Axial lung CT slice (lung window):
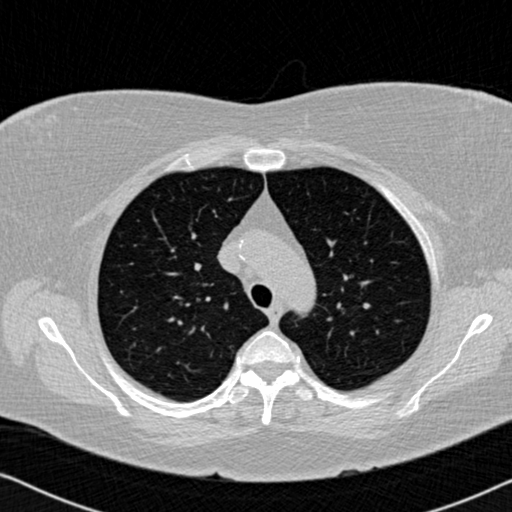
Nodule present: no